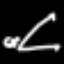
Label: angel